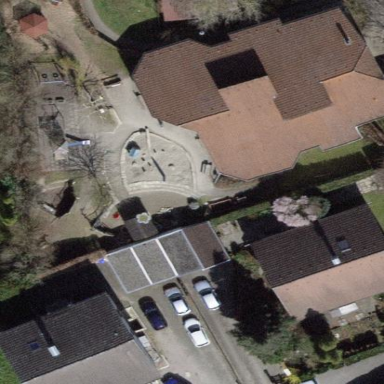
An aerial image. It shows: Kindergarten.